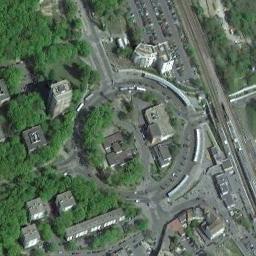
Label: roundabout